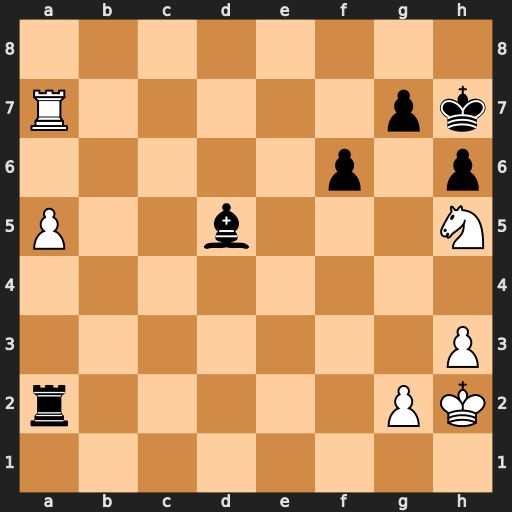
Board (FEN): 8/R5pk/5p1p/P2b3N/8/7P/r5PK/8
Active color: w
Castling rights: -
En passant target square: -
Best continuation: Nxf6+ Kg6 Nxd5